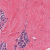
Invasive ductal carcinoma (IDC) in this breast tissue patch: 0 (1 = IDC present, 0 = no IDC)